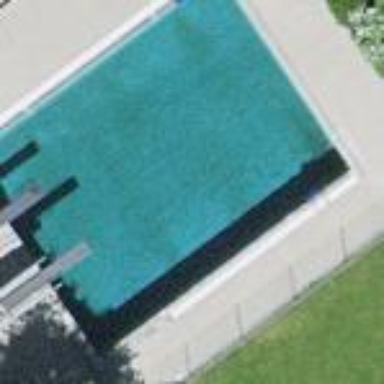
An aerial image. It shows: Swimming pool located in leisure land.